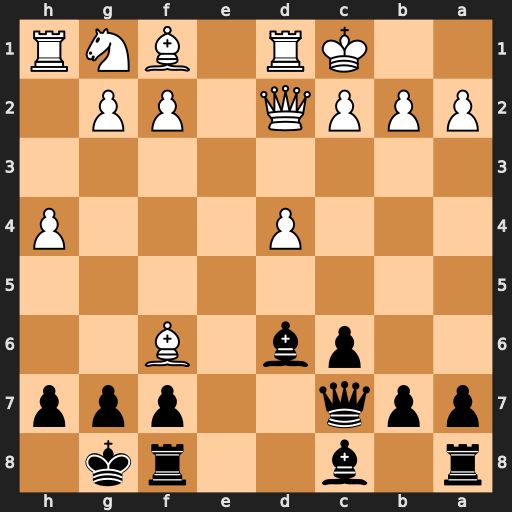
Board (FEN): r1b2rk1/ppq2ppp/2pb1B2/8/3P3P/8/PPPQ1PP1/2KR1BNR
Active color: b
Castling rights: -
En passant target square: -
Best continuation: Bf4 Bg5 Bxd2+